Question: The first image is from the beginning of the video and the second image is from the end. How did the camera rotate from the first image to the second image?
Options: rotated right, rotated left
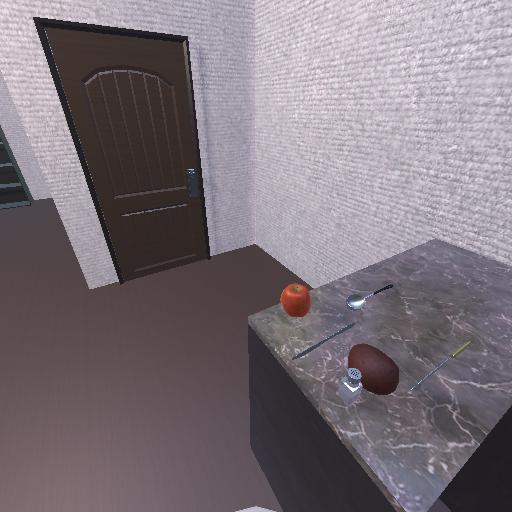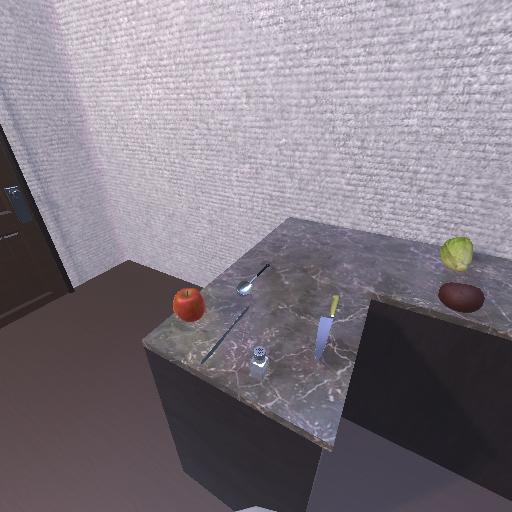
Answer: rotated right